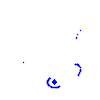
Particle: proton